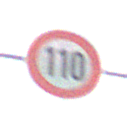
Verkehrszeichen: Geschwindigkeit110
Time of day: Midday
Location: Outdoor (Suburban)
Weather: PartlyCloudy
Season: Summer
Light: Natural